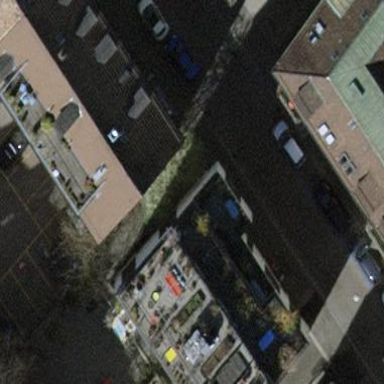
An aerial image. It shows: View of apartment building.